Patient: sex M, age 61
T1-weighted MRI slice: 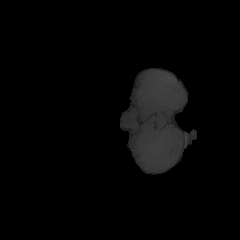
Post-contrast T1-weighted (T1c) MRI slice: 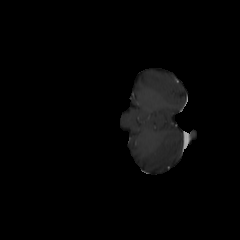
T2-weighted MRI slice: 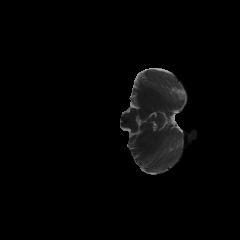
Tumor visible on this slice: no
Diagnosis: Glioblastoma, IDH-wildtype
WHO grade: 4